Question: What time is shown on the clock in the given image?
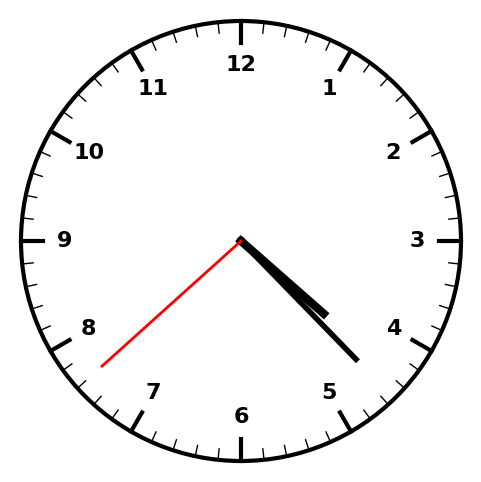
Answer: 04:22:38